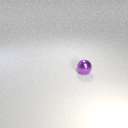
small purple metal sphere